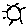
Label: sun